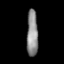
Tissue: lung
Cell type: Smooth muscle cells
Senescence score: 0.596
Nuclear area (px): 517
Mean DAPI intensity: 137.981